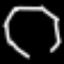
Label: octagon